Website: bh-photo
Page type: address-validator
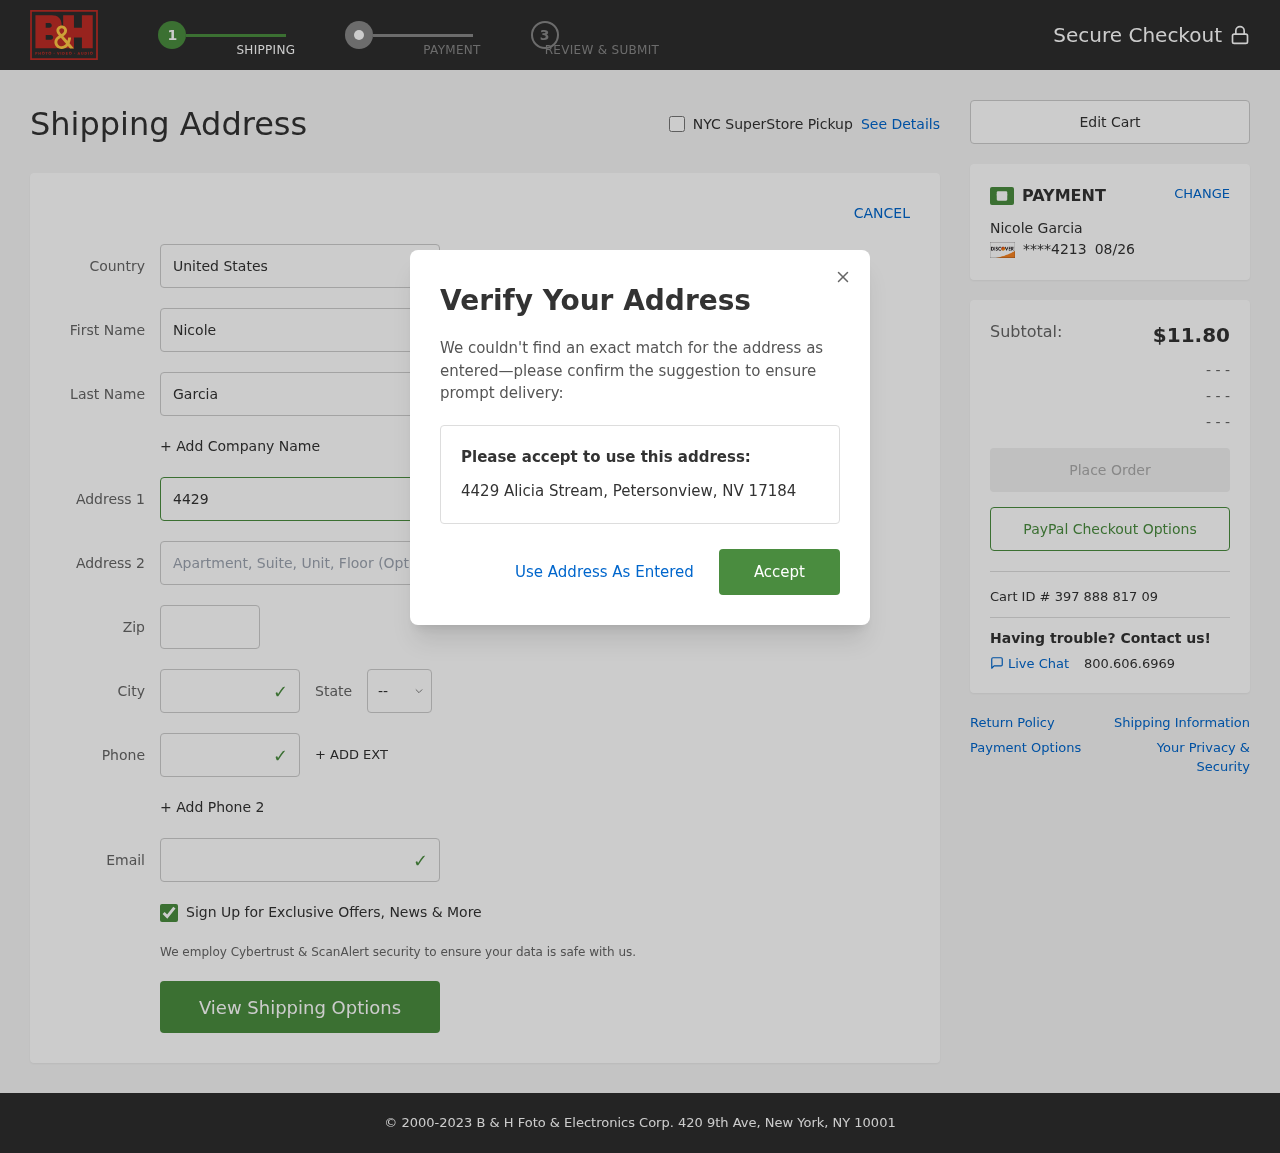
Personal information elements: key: PII_CARD_EXPIRY
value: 08/26
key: PII_CARD_LAST4
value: ****4213
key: PII_CITY
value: Petersonview
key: PII_COUNTRY
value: United States
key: PII_EMAIL
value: nicolegarcia@gmail.com
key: PII_FIRSTNAME
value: Nicole
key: PII_FULLNAME
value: Nicole Garcia
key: PII_LASTNAME
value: Garcia
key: PII_PHONE
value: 7073523462
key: PII_POSTCODE
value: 17184
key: PII_STATE_ABBR
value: NV
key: PII_STREET
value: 4429 Alicia Stream
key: PII_CITY_STATE_ZIP
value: Petersonview, NV 17184
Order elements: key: ORDER_SUBTOTAL
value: $11.80
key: ORDER_ID
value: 397 888 817 09